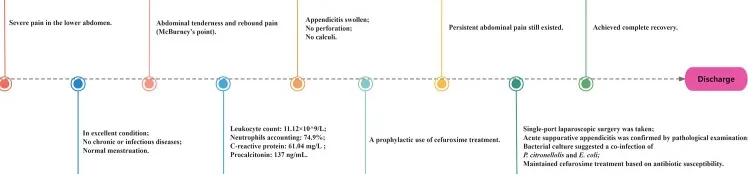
A timeline with relevant data from the episode of care.
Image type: chart (chart)